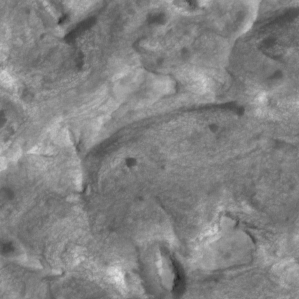
Label: non_frost